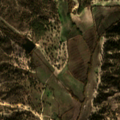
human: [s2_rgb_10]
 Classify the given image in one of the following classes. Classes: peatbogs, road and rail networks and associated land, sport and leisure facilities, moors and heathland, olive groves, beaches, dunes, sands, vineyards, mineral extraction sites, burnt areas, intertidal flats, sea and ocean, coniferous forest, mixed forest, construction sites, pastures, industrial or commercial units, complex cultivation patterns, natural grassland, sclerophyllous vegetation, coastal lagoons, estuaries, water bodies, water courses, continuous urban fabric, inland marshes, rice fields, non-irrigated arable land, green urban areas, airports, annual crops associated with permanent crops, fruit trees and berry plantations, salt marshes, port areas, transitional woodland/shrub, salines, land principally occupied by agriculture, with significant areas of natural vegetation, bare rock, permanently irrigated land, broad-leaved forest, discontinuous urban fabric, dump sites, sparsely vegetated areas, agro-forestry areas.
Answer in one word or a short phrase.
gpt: non-irrigated arable land, rice fields, agro-forestry areas, broad-leaved forest